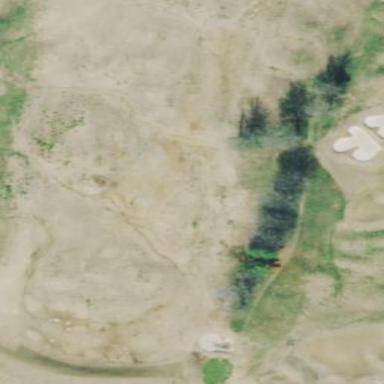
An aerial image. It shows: Golf fairway surrounded by grass.